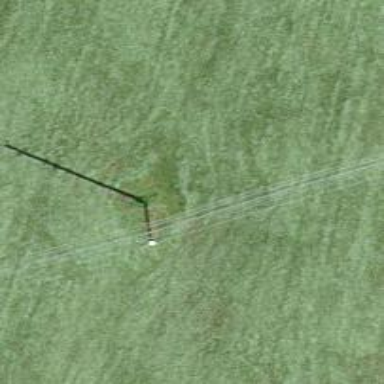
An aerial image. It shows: Minor power line.